Question: I am using Bootstrap v2.3.2 and jQuery <URL> v1.10.0,
On a modal I am trying to make use of the datepicker and it is appearing behind the modal on Firefox and IE, on Chrome it seems to be working fine.
This is what it looks like on IE and Firefox

'''
<div id="editGoals" class="modal hide fade" data-keyboard="false" data-backdrop="static">
<div class="modal-header">
<a type="button" class="close" data-dismiss="modal" aria-hidden="true">&times;</a>
<h3 style="font-size: 18px;" id="myModalLabel"><img src="assets/img/logo_icon.png">Goal Tracker</h3>
</div>
<div class="modal-body">
<div id="message2"></div>
<form action="dashboard-goals-ajax.php" method="post" name="goaldataform" id="goaldataform"
class="form-horizontal goaldataform">
<div class="control-group">
<label class="control-label goal_label_text"><?php _e('Goal Target'); ?>
</label>
<div class="controls">
<div class="input-prepend input-append">
<span class="add-on">$</span><input type="text" class="input-medium" name="goal_target" id="goal_target" value="">
</div>
</div>
</div>
<div class="control-group">
<label class="control-label goal_label_text"><?php _e('How much have you saved towards your goal?'); ?>
</label>
<div class="controls">
<div class="input-prepend input-append">
<span class="add-on">$</span><input type="text" class="input-medium" name="goal_progress" id="goal_progress" value="">
</div>
</div>
</div>
<div class="control-group">
<label class="control-label goal_label_text"><?php _e('Goal deadline'); ?>
</label>
<div class="controls">
<div class="input-prepend input-append">
<span class="add-on"></span><input class="input-medium" type="text" id="goalDeadline" name="goalDeadline">
</div>
</div>
</div>
<input type="hidden" name="goal_type" id="goal_type" value=""/>
<input type="hidden" name="goal_target_submitted">
</form>
</div>
<div class="modal-footer">
<button data-complete-text="Close" class="dt-btn btn-yellow dt-btn-1 pull-right"
id="goaldatasubmit" name="goaldatasubmit"><?php _e('Submit'); ?></button>
<div class="gap-10"></div>
</div>
</div>
'''
'''
<script>
$(function () {
$("#goalDeadline").datepicker({
changeMonth: true,
changeYear: true,
minDate: +1
});
});
</script>
'''
I have gone through almost every solution I could find on net and stackoverflow but nothing seems to work. I will really appreciate any help here.
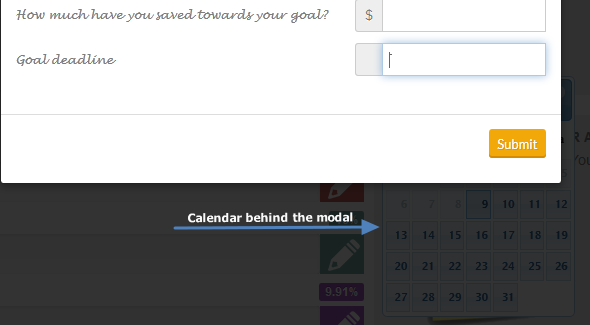
Answer: <URL> covers the issue.
This is a 'z-index' issue. Normally applying a higher 'z-index' via CSS would work, however jQuery resets the CSS each time the Datepicker UI is drawn.
The solution re-applies the CSS each time it's drawn by using the 'beforeShow' property.